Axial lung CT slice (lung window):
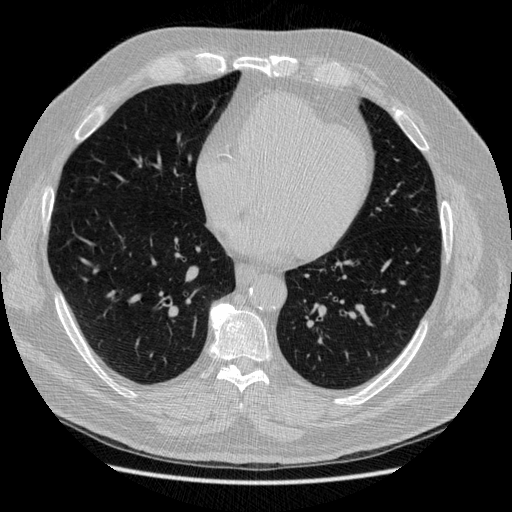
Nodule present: no